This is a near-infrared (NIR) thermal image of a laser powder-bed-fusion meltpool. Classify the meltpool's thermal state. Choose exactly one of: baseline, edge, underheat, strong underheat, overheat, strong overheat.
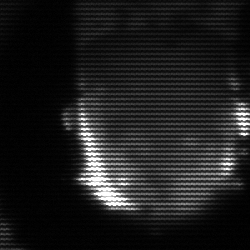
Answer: baseline